Interaction volume radius: 5 \u00c5
Interaction volume height: 10 \u00c5
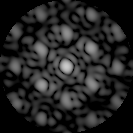
Disorder parameter: 0.3211